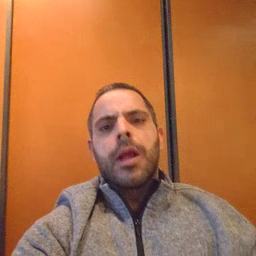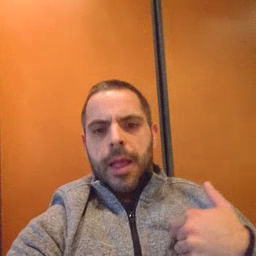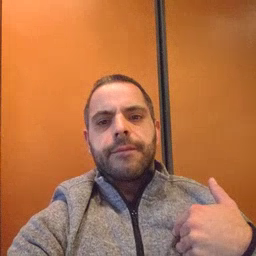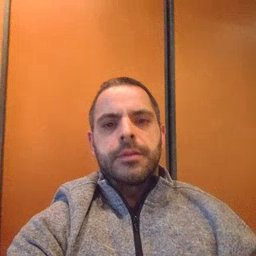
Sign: have